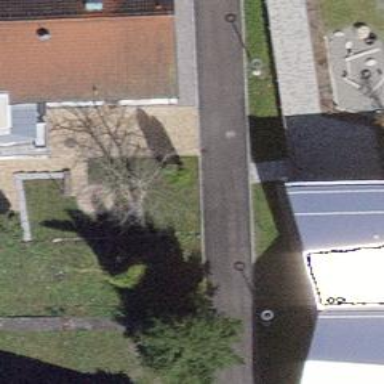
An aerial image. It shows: Bollard.